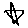
Label: star